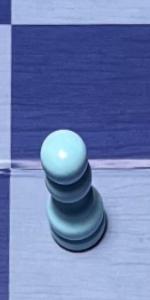
Label: Pawn_White